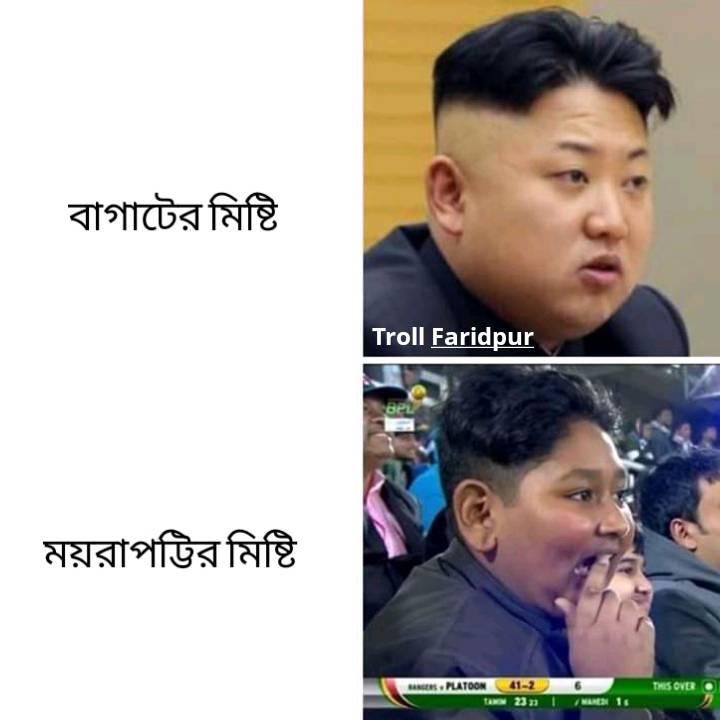
Caption: বাগাটের মিষ্টি     ময়রাপট্টির মিষ্টি
Label: non-hate